Interaction volume radius: 10 \u00c5
Interaction volume height: 15 \u00c5
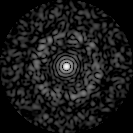
Disorder parameter: 0.8388